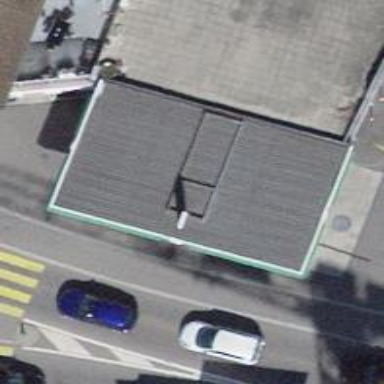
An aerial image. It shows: Fuel station.